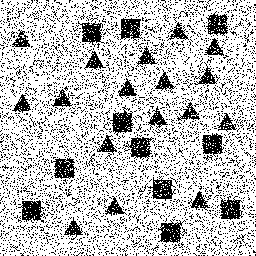
Squares: 11
Triangles: 17
Stars: 0
Total shapes: 28